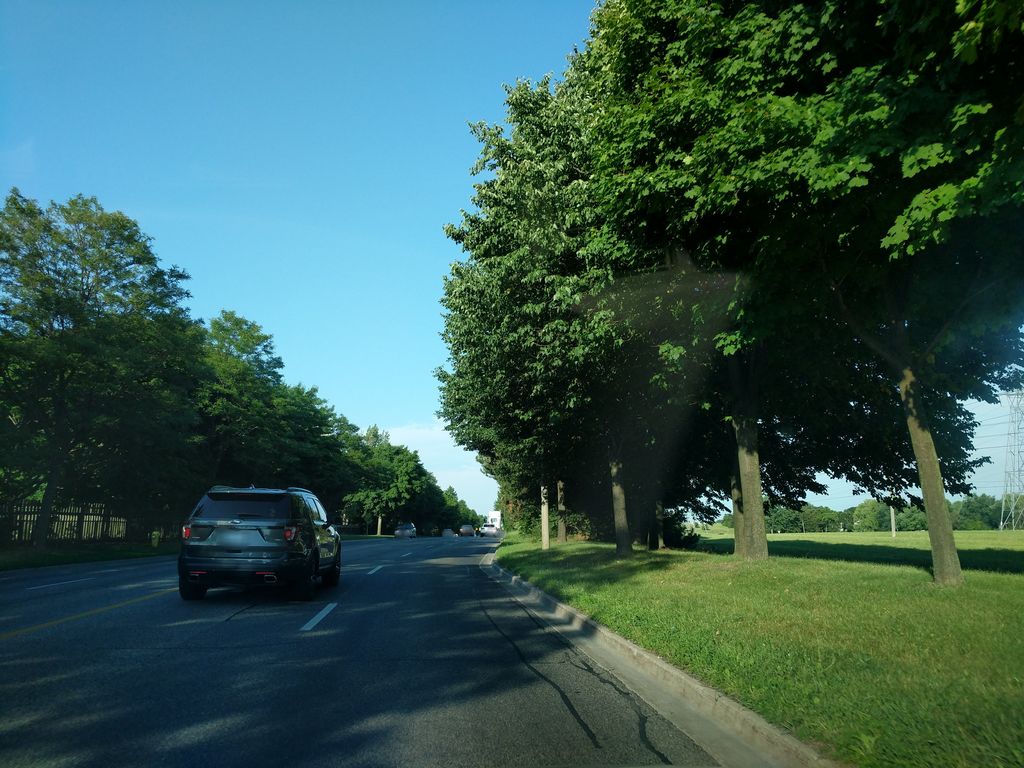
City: toronto